Question: these day i want do install the Gitblit GO Application on my openSuse x64 server.
But if i want to execute the ./authority.sh, i get this error:
Here u can see what i tried:

I also tried to set the DISPLAY variable to DISPLAY="MYIP":0.0, but there isnt really a difference.
My Server is installed without any x11 Driver or Graphics Frontend.
Now i have no clue, how i can install the GitLib GO version without installing graphics frontend to my server.
Pls Guys, im sorry for my bad english, and also for my bad linux know how :/
Greetz,
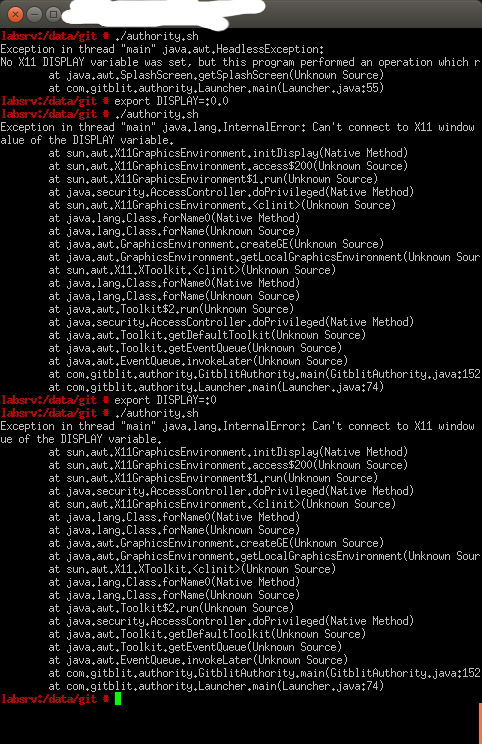
Answer: Use of the Authority is optional. Skip the Authority step and just start GO. Gitblit will create a self-signed SSL certificate using default identification values.
The main reason to use the Authority is to setup an x.509 PKI infrastructure, but at this point you'd be better served by using the SSH infrastructure introduced in 1.5.0. This transport and it's extendable command mechanism have become almost mandatory components.